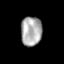
Tissue: skin
Cell type: Endothelial cells
Senescence score: 0.2863
Nuclear area (px): 607
Mean DAPI intensity: 170.463